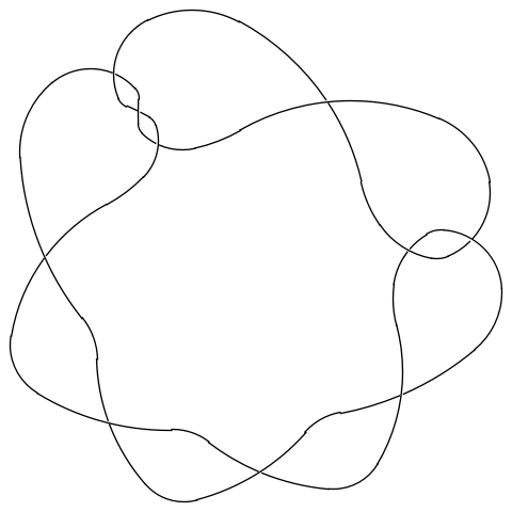
Crossing number: 10